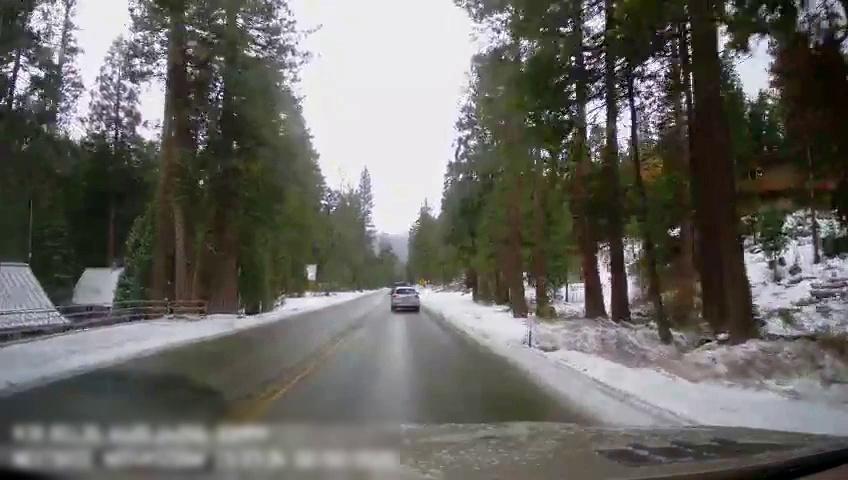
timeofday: Day
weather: Snowy
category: Drivable Space
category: Vehicles | Truck
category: Vehicles | SUV
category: Lanes | Current Lane
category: Lanes | Opposite Lane
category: Lanes | Opposite Lane